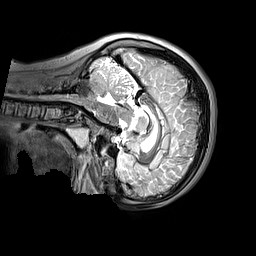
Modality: T2w
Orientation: sagittal
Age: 10
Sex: female
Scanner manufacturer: siemens
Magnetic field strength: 3 T
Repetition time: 3.2 s
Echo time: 0.408 s